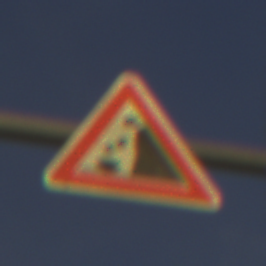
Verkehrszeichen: SteinschlagRechts
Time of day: SunriseSunset
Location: Outdoor (Nature)
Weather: PartlyCloudy
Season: Summer
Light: Natural